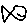
Label: fish